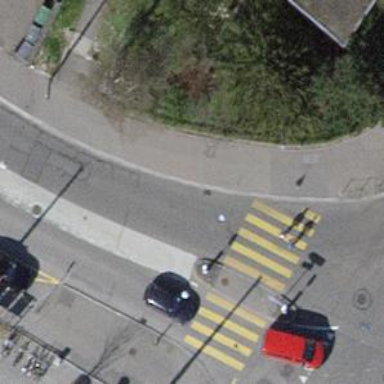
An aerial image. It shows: Kerb barrier.